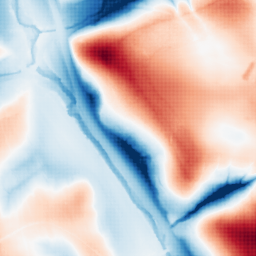
Category: classical
Decomposition family: uniform
Decomposition parameters: size: 100
Upsampling method: sinc_blackman
Upsampling parameters: scale: 8
kernel_size: 16
Upsampling scale: 8